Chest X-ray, PA view. Patient: 64 years old, sex M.
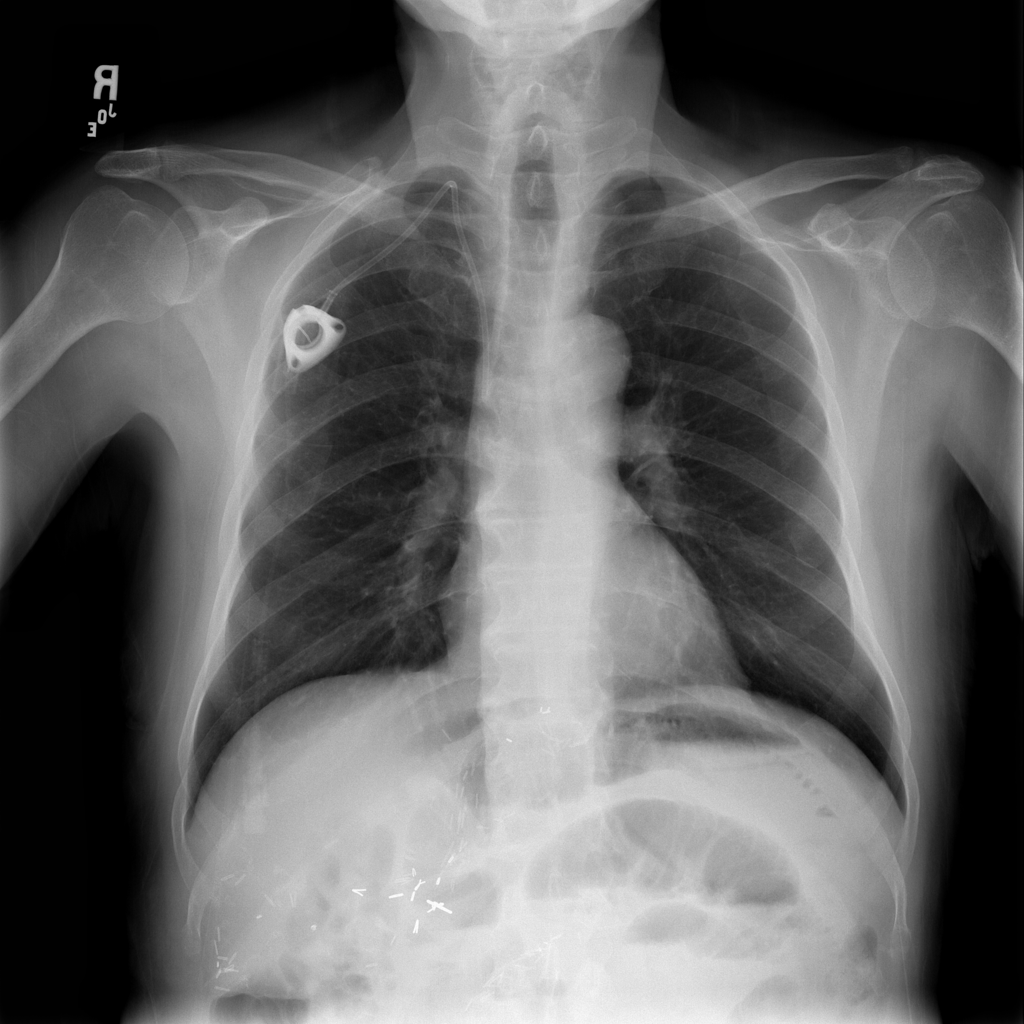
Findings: No Finding